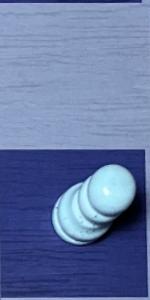
Label: Pawn_White